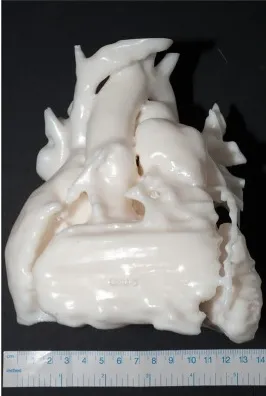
Photographs of the final models, with a measuring tape to demonstrate size. (B) The 2:1 sized blood pool model, both produced in Formlabs White resin.
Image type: medical_photograph (other_medical_photograph)